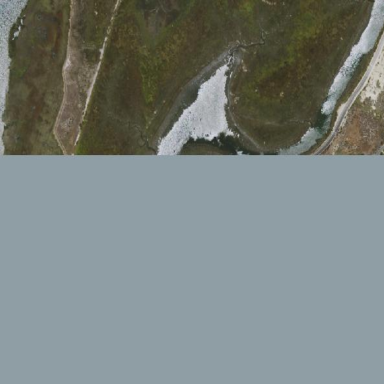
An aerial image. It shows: Wetland area affected by tides.